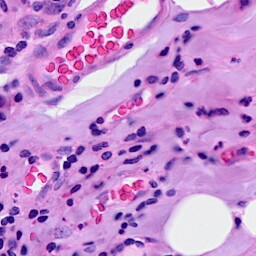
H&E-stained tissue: Breast